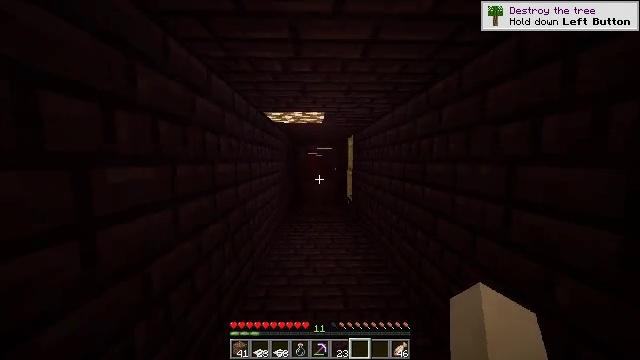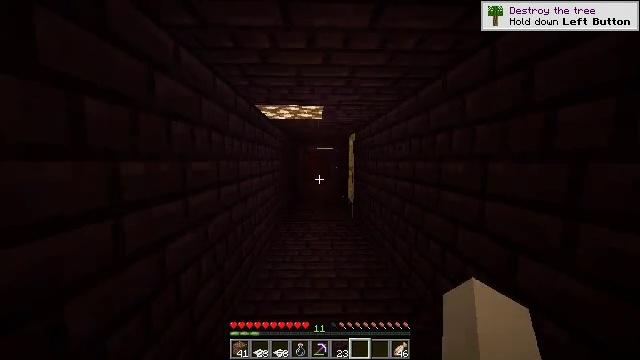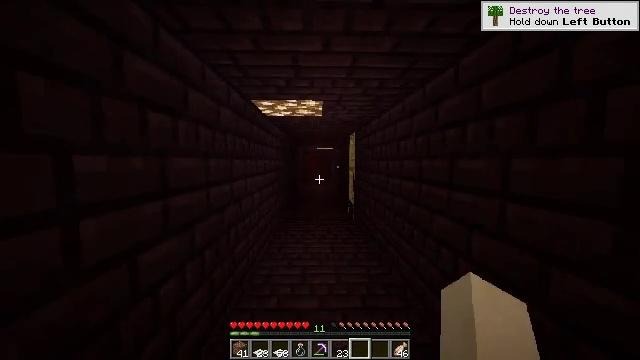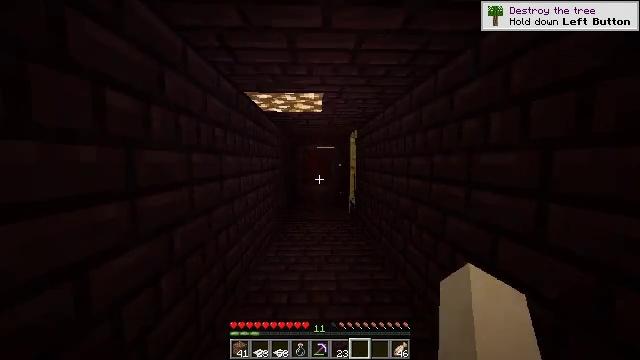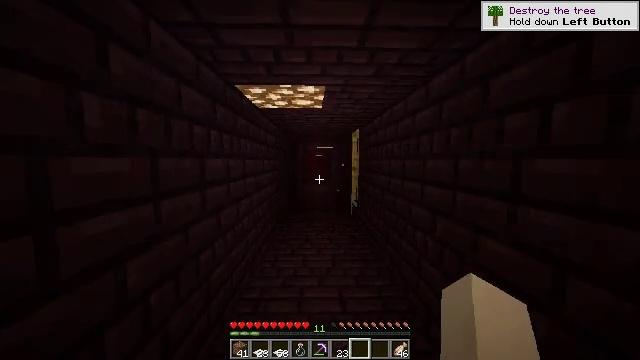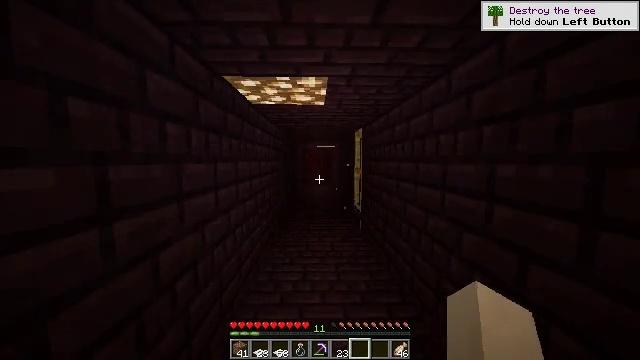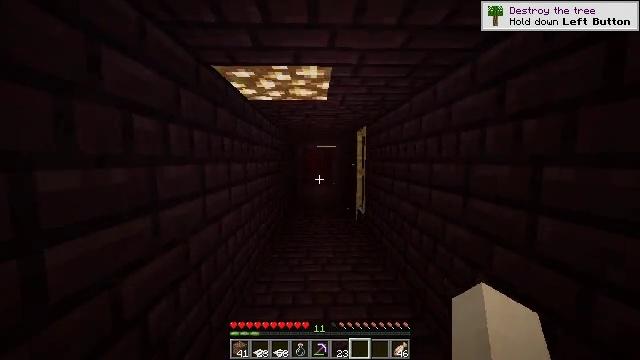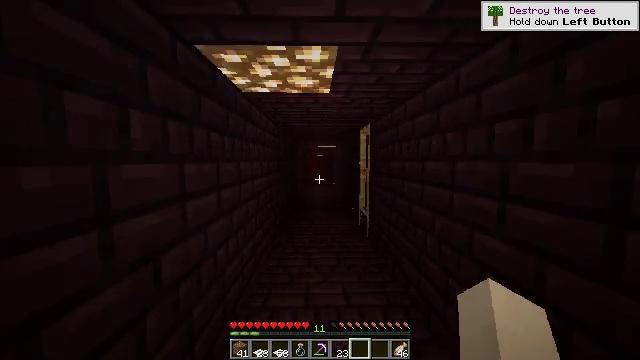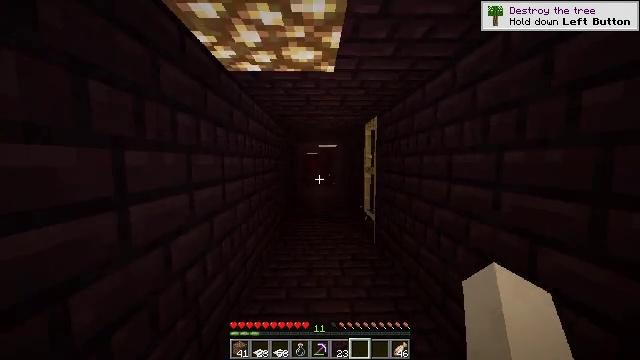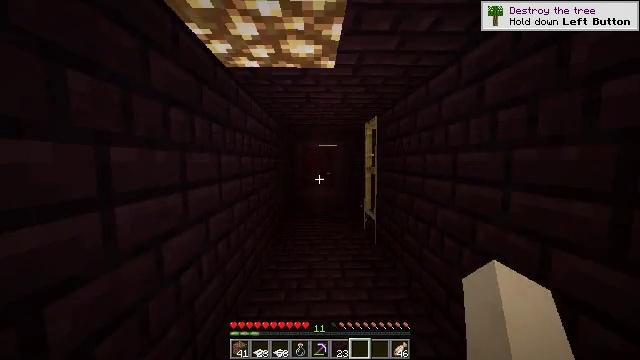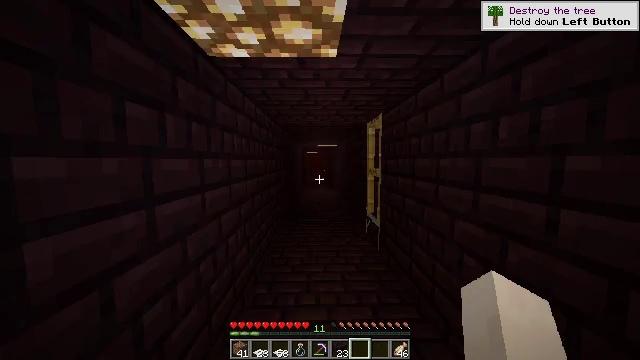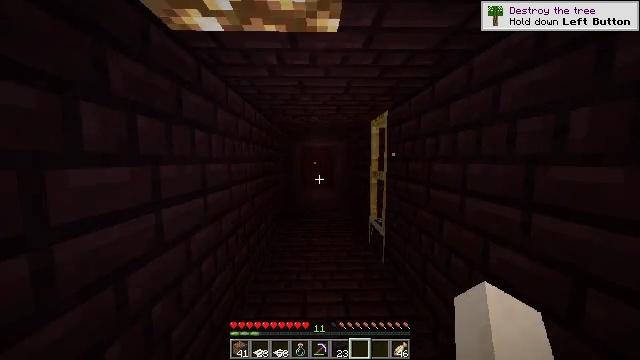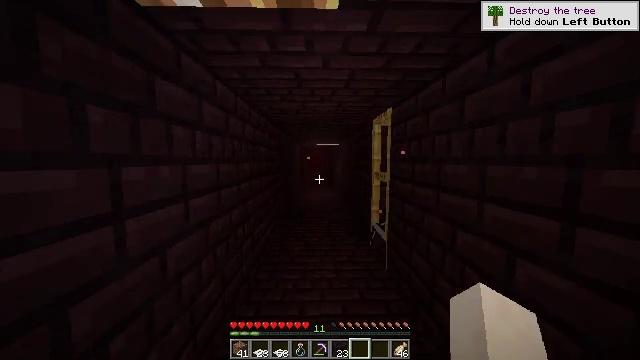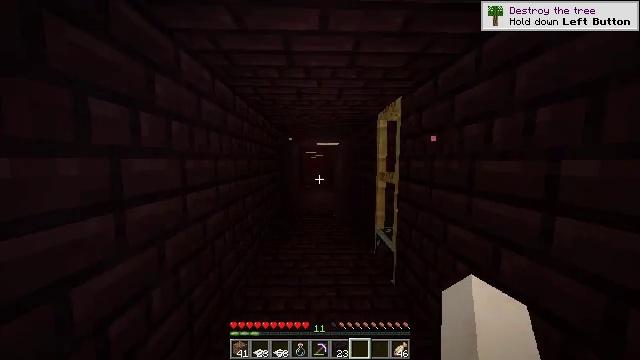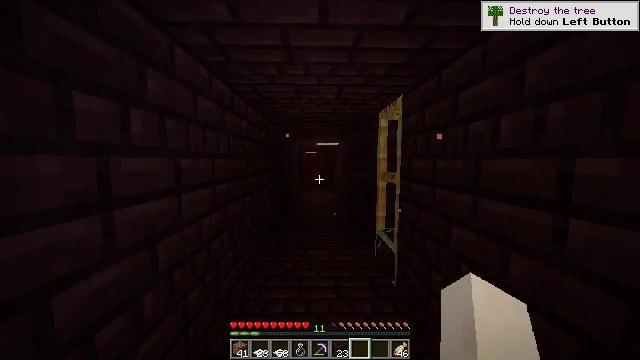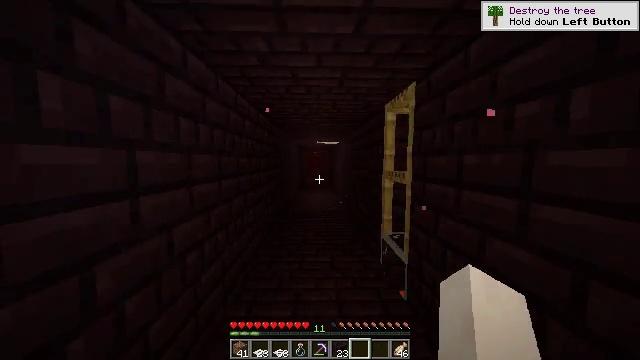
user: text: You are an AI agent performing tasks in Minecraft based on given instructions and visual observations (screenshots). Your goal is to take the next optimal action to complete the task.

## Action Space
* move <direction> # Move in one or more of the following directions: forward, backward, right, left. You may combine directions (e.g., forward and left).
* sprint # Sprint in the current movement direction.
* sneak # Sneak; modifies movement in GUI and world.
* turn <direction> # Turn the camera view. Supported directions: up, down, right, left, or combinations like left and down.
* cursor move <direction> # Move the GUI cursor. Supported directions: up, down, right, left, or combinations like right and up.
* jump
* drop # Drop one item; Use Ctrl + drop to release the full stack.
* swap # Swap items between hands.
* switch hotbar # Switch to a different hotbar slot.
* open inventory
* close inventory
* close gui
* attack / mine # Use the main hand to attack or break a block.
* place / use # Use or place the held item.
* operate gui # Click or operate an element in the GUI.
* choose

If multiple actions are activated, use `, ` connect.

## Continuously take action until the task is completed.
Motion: motion action
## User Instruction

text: Break the shulker box to collect it.
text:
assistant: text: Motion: move forward
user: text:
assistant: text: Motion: move forward
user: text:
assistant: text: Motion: move forward
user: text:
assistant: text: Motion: move forward
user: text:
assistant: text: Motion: move forward
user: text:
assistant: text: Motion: move forward
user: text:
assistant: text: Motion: move forward
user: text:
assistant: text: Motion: move forward
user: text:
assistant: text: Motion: move forward
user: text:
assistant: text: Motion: move forward
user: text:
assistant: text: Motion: move forward
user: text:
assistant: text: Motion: move forward
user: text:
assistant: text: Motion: move forward
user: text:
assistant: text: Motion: move forward
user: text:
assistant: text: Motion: move forward
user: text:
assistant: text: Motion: move forward
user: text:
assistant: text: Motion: move forward
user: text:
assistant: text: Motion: move forward
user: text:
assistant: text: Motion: move forward
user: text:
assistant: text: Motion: move forward
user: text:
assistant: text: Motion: move forward
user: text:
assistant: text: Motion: move forward
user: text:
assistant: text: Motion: move forward
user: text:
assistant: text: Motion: move forward
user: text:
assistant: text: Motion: move forward
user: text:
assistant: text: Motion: move forward
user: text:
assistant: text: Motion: move forward
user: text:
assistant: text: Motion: move forward
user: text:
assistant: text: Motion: move forward
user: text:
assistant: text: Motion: move forward